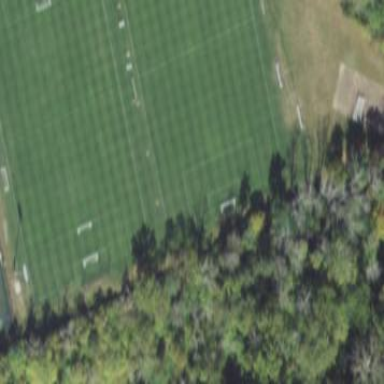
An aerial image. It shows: Pitch designated for lacrosse and field hockey sports activities.